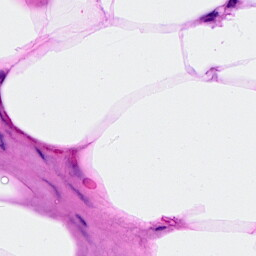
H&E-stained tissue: Breast